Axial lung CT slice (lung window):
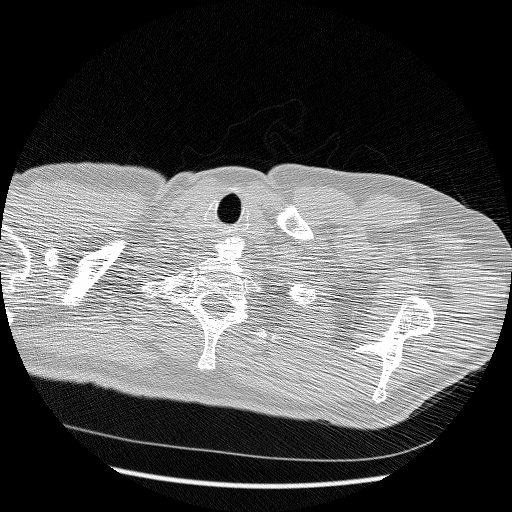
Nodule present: no